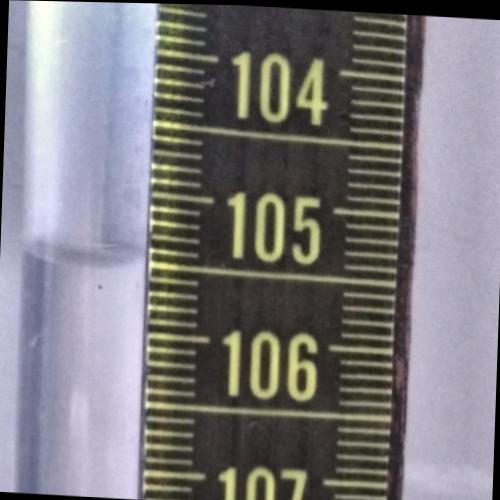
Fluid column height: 105.5 cm